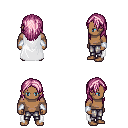
a pixel art fantasy rpg character, male body template, human, dark skin, white cape, metal pants, pink long hairstyle, white cloth bracers, four views (front, back, left, right), 2x2 character sprite sheet, small pixel art, hard edges, no anti-aliasing